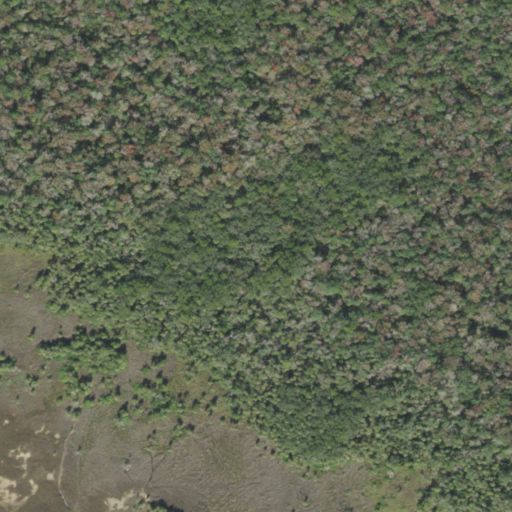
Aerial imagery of island in Florida named Lemon Grove Island containing woody wetlands and herbaceous wetlands